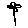
Label: flower